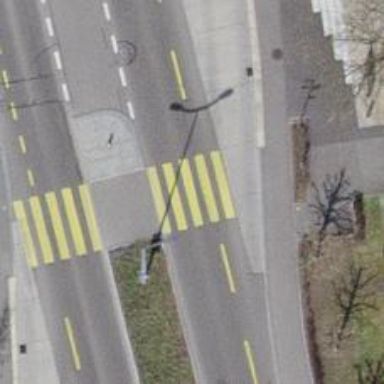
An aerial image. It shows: Marked zebra crossing on the road.